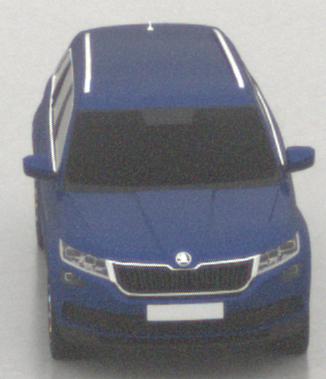
Make: Skoda
Model: Kodiaq 1.4 TSI
Detailed model: Kodiaq
Model produced from: 2017/03
Model produced until: 2018/05
Doors: 5
Color: blue
Road condition: wet road
Daytime: midday
Contrast: low contrast